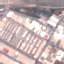
Label: Industrial